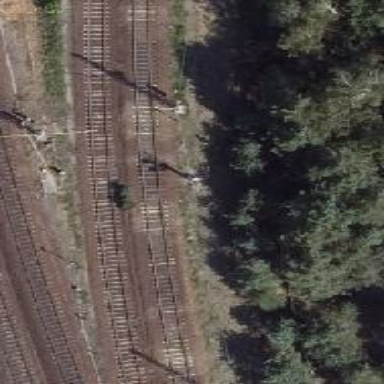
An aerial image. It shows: Railway signal.